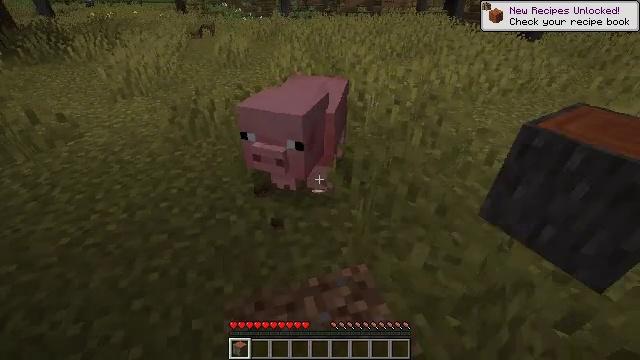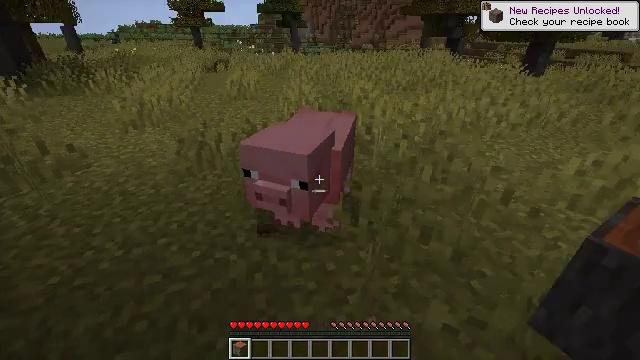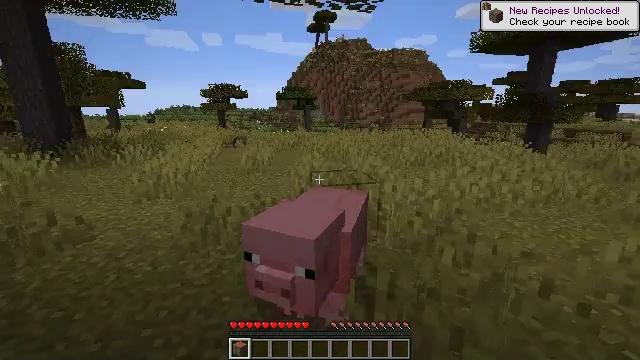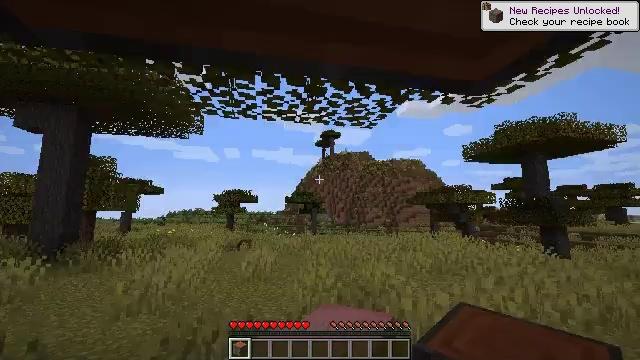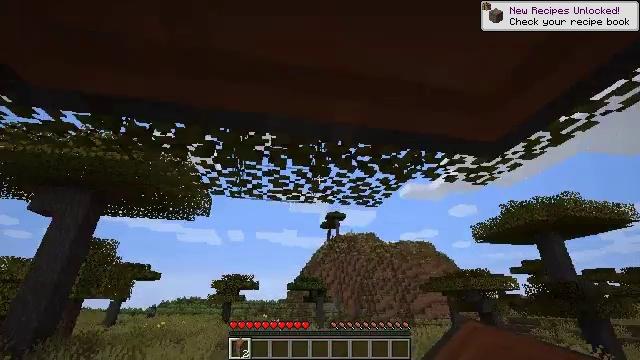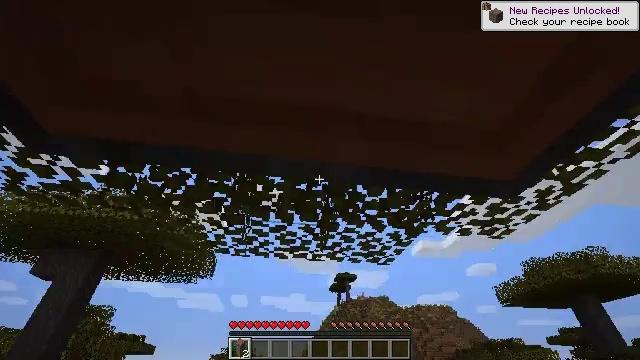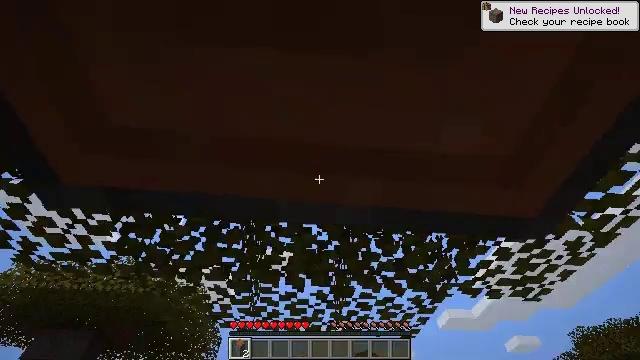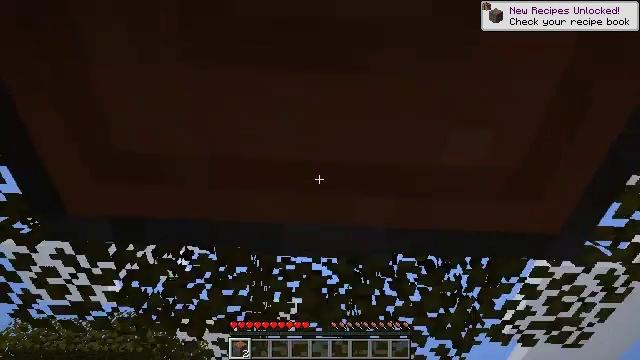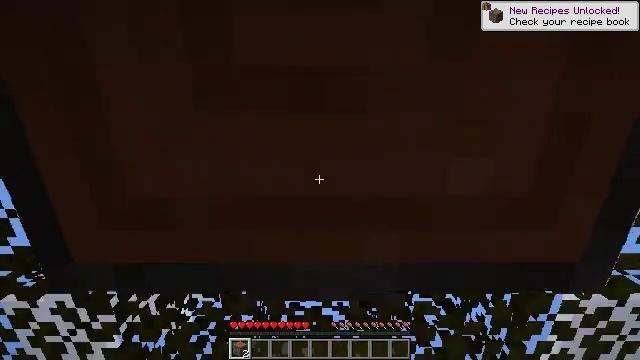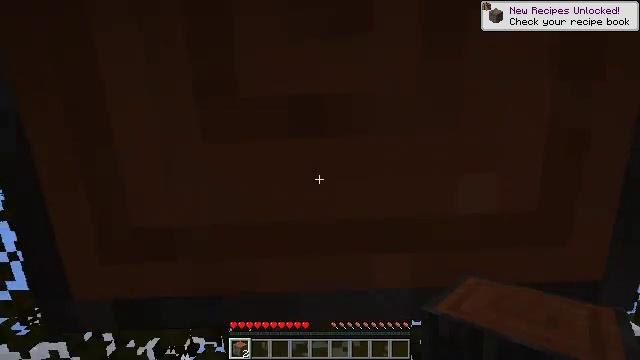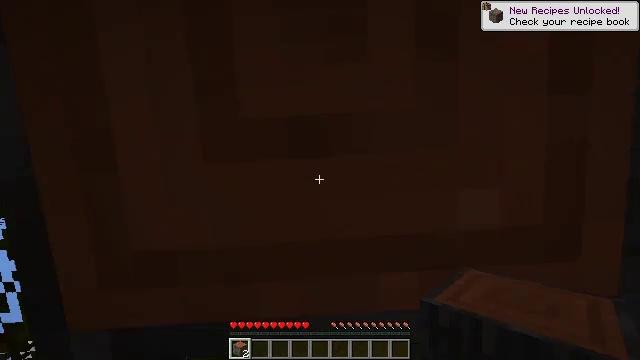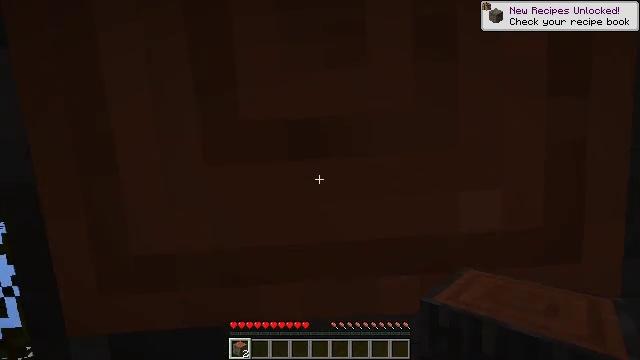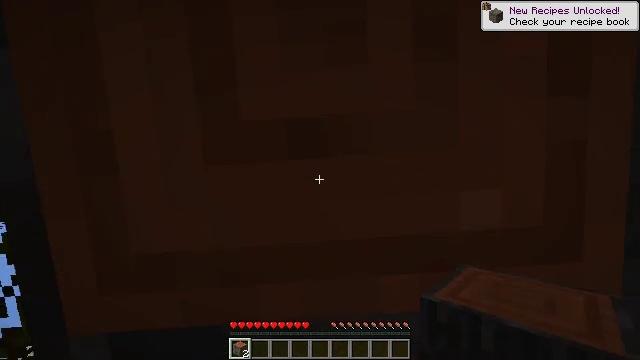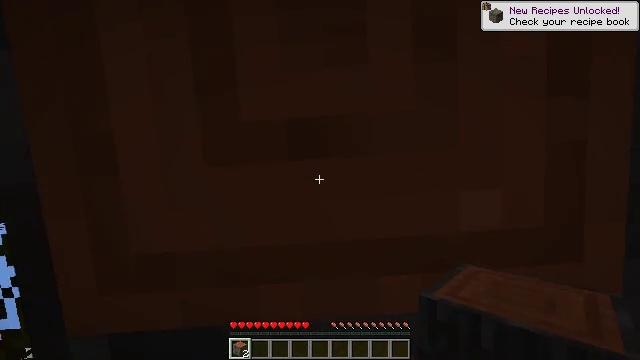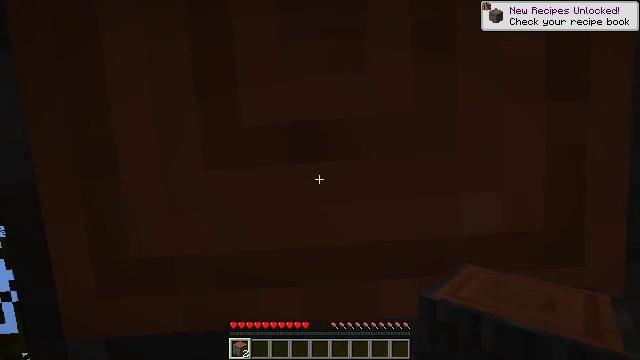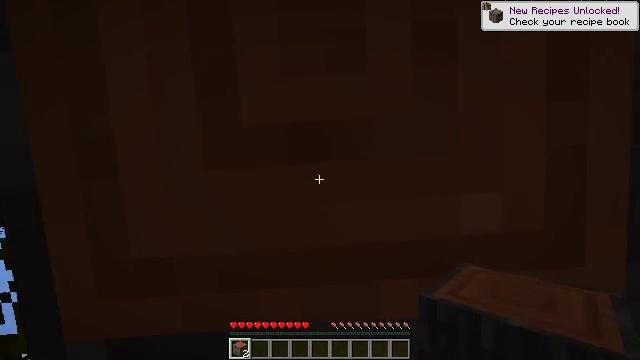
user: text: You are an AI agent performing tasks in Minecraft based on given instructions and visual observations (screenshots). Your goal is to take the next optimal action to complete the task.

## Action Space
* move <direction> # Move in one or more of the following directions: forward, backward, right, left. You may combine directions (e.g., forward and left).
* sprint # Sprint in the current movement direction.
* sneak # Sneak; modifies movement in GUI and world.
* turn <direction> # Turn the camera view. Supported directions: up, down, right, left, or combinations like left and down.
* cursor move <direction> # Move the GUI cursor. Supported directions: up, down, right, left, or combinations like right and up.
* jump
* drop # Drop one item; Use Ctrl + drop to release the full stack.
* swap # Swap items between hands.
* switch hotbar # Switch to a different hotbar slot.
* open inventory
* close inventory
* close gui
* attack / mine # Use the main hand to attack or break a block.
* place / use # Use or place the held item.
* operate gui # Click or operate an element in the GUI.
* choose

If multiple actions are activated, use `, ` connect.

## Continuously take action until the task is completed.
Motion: motion action
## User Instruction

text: Collect acacia logs by breaking the tree.
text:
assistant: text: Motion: move forward, turn left and up
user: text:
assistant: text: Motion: move forward, turn left and up
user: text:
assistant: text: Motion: turn left and up
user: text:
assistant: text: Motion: turn left and up
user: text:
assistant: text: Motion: turn left and up
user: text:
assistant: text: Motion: turn left and up
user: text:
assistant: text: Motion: turn left and up
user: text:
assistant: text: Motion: turn left and up
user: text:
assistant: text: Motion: turn left and up
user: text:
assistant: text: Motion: turn left and up
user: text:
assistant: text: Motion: no_op
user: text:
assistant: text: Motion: no_op
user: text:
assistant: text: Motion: no_op
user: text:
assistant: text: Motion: no_op
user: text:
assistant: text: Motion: no_op
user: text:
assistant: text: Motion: attack / mine
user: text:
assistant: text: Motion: attack / mine
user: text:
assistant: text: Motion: attack / mine
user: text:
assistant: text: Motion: attack / mine
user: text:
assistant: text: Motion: attack / mine
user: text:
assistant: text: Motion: attack / mine
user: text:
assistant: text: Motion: attack / mine
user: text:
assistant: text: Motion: attack / mine
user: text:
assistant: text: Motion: attack / mine
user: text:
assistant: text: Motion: attack / mine
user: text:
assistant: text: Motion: attack / mine
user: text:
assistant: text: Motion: attack / mine
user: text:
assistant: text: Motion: attack / mine
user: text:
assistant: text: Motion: attack / mine
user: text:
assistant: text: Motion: attack / mine